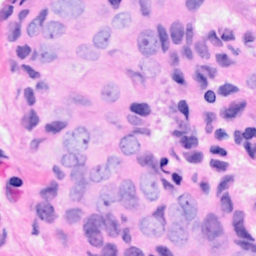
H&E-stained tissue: Breast